Question: I'm quite new to IOS developpement, and I'm facing a problem here that I haven't encountered before. Here's what I have :
I created a project, added some ViewControllers attached to their own classes. But now, I just added a new ViewController in the storyboard. Then I created a new Objective-C class (with is a subclass of UIViewController). The problem is that in IB, I can't link the ViewController to the newly created class, as I simply don't have the class in the list provided by IB (see the image below). My new class is called 'MapShownViewController', but as you can see on the image, it's not available.

It worked well for all my other classes but not for this one.
Here's the MapShownViewController.h :
'''
#import <UIKit/UIKit.h>
@interface MapShownViewController : UIViewController
@end
'''
And the MapShownViewController.m :
'''
#import "MapShownViewController.h"
@interface MapShownViewController ()
@end
@implementation MapShownViewController
- (id)initWithNibName:(NSString *)nibNameOrNil bundle:(NSBundle *)nibBundleOrNil
{
self = [super initWithNibName:nibNameOrNil bundle:nibBundleOrNil];
if (self) {
}
return self;
}
- (void)viewDidLoad
{
[super viewDidLoad];
}
- (void)viewDidUnload
{
[super viewDidUnload];
}
- (BOOL)shouldAutorotateToInterfaceOrientation:(UIInterfaceOrientation)interfaceOrientation
{
return (interfaceOrientation == UIInterfaceOrientationPortrait);
}
@end
'''
Can someone explain me what I made wrong please ?
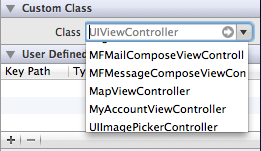
Answer: I had this exact problem and it drove me mad. I first noticed it after upgrading XCode to 4.4 from 4.1. I had an existing project that I had been working on in the older version of XCode, and I continued to work on it in 4.4. I did exactly what you did and created a new View in the story board and then created the sub-class files, but the class just was not avaiable in the Custom Class dropdown in IB. After much Googling and frustration I resorted to Quit Xcode (complete quit, not just close) and then re-start it. Then as if by magic it all started working and the new class was immediatley available in the IB custom class dropdown.